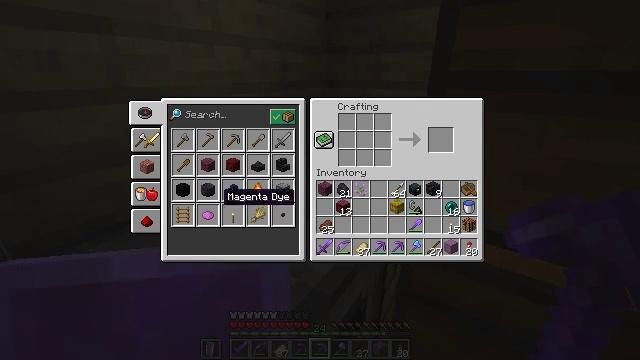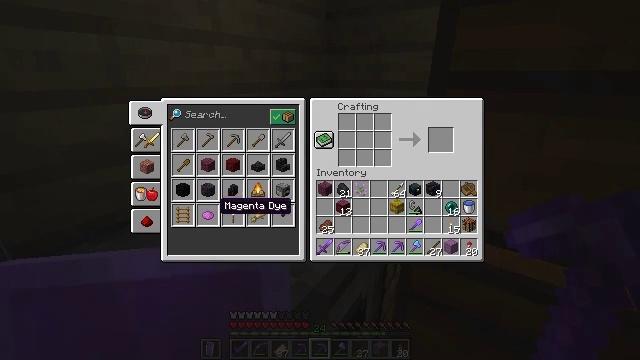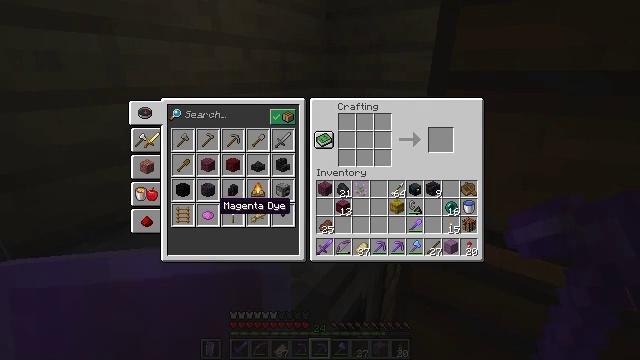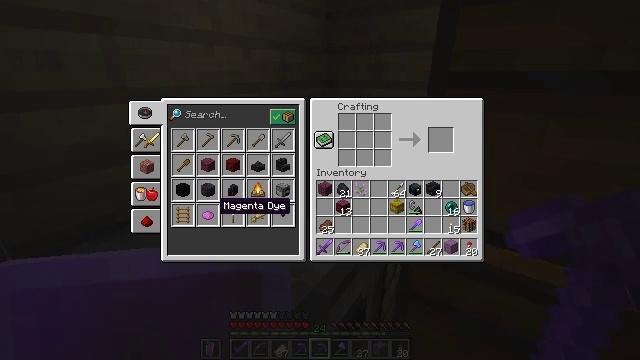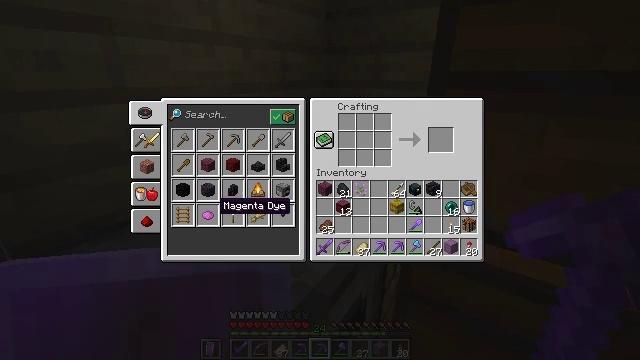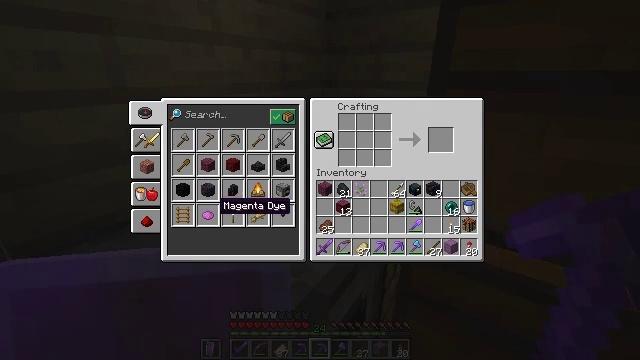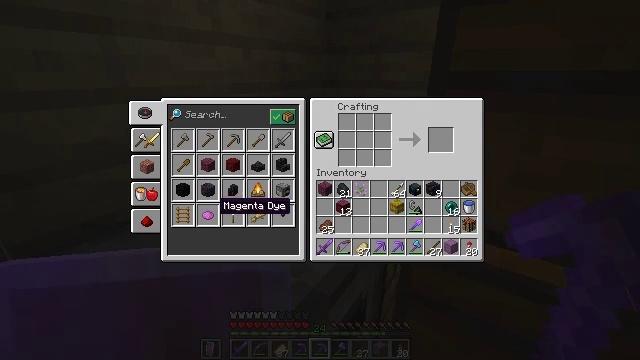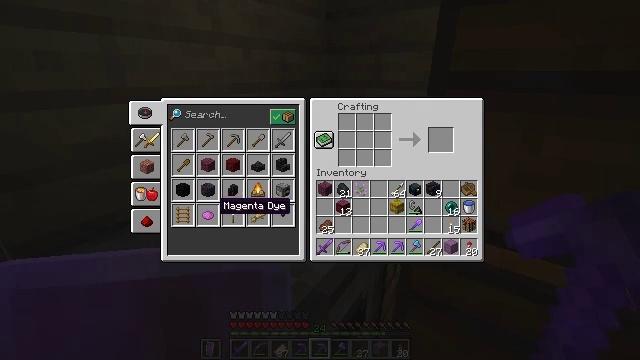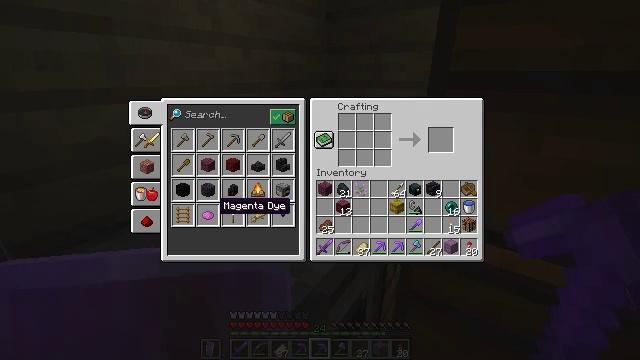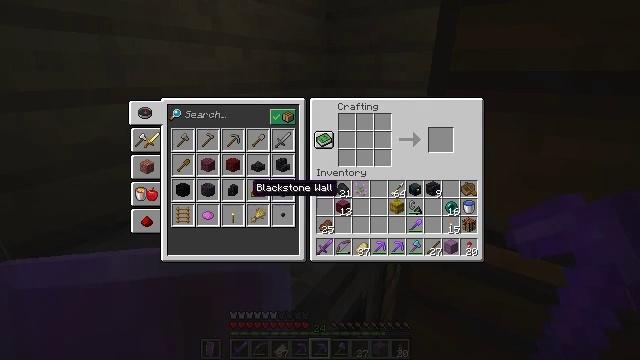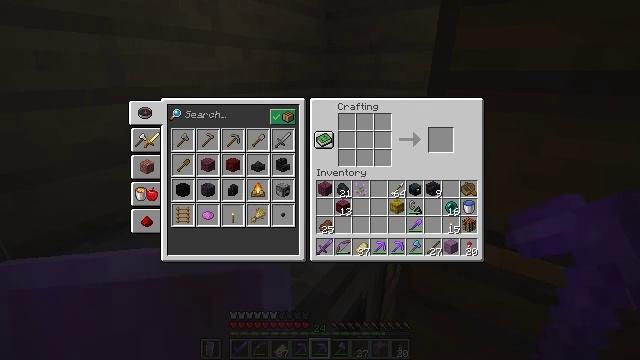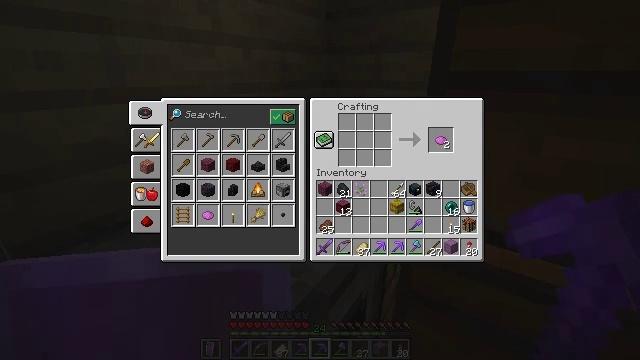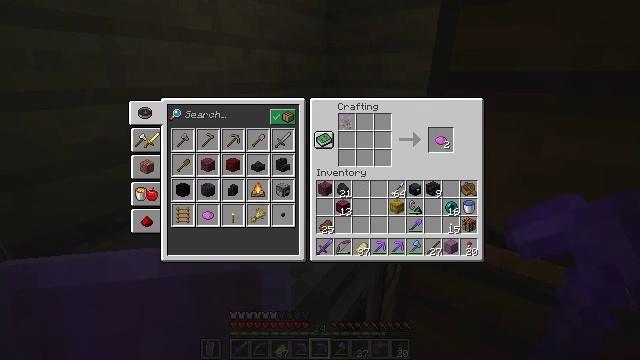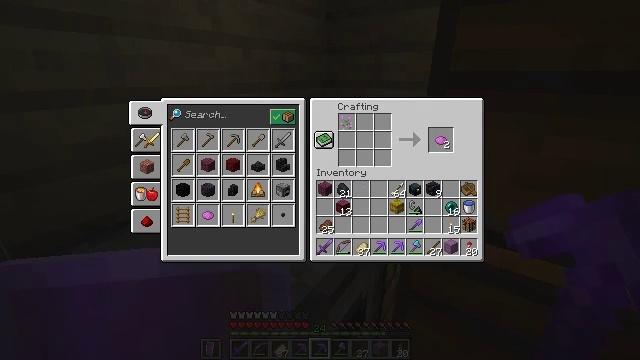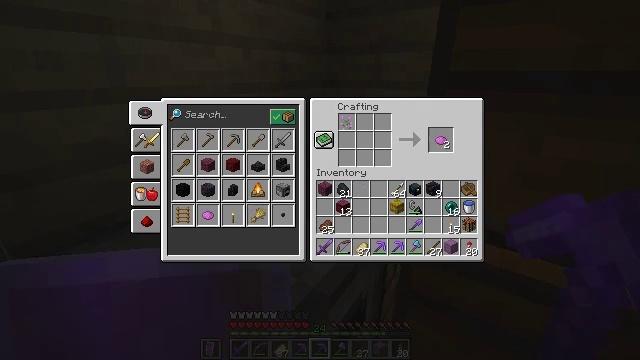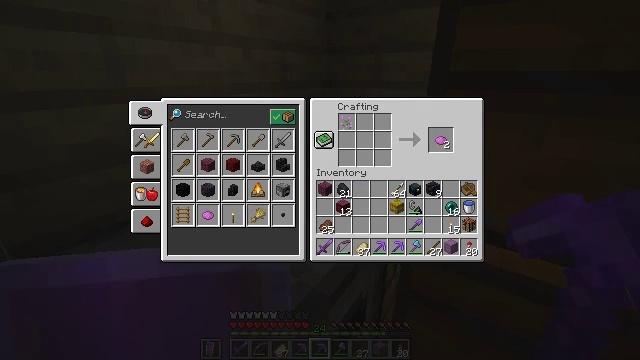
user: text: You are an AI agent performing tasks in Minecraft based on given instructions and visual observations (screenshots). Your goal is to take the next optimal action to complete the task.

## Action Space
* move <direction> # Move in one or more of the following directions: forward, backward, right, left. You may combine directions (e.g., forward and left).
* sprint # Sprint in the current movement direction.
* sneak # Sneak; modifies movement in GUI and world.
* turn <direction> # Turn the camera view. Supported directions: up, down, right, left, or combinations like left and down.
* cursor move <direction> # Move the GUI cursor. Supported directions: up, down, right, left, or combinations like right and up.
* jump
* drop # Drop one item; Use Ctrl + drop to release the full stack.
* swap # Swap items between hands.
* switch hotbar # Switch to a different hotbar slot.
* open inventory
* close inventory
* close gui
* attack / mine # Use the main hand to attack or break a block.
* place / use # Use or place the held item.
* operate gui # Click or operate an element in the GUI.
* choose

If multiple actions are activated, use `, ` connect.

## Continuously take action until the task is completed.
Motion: motion action
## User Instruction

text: Convert materials into magenta dye.
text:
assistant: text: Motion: turn down
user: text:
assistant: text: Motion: no_op
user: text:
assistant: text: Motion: no_op
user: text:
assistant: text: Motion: no_op
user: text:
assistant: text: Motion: no_op
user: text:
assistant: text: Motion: attack / mine
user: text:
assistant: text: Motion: attack / mine
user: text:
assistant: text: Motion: no_op
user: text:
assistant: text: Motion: turn right and up
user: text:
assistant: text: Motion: turn right and up
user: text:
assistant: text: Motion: turn right and up
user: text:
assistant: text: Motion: turn right and up
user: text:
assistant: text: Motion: turn right
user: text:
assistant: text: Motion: no_op
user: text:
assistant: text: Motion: no_op
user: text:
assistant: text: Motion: no_op
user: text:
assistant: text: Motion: turn left
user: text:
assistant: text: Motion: turn left
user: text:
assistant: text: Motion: turn left
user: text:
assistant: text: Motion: no_op
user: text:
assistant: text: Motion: no_op
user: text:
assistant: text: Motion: no_op
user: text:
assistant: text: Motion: no_op
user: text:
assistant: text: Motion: no_op
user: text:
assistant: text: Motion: sneak
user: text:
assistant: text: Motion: sneak
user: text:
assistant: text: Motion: sneak
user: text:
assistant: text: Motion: sneak
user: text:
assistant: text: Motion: sneak
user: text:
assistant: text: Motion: sneak, attack / mine